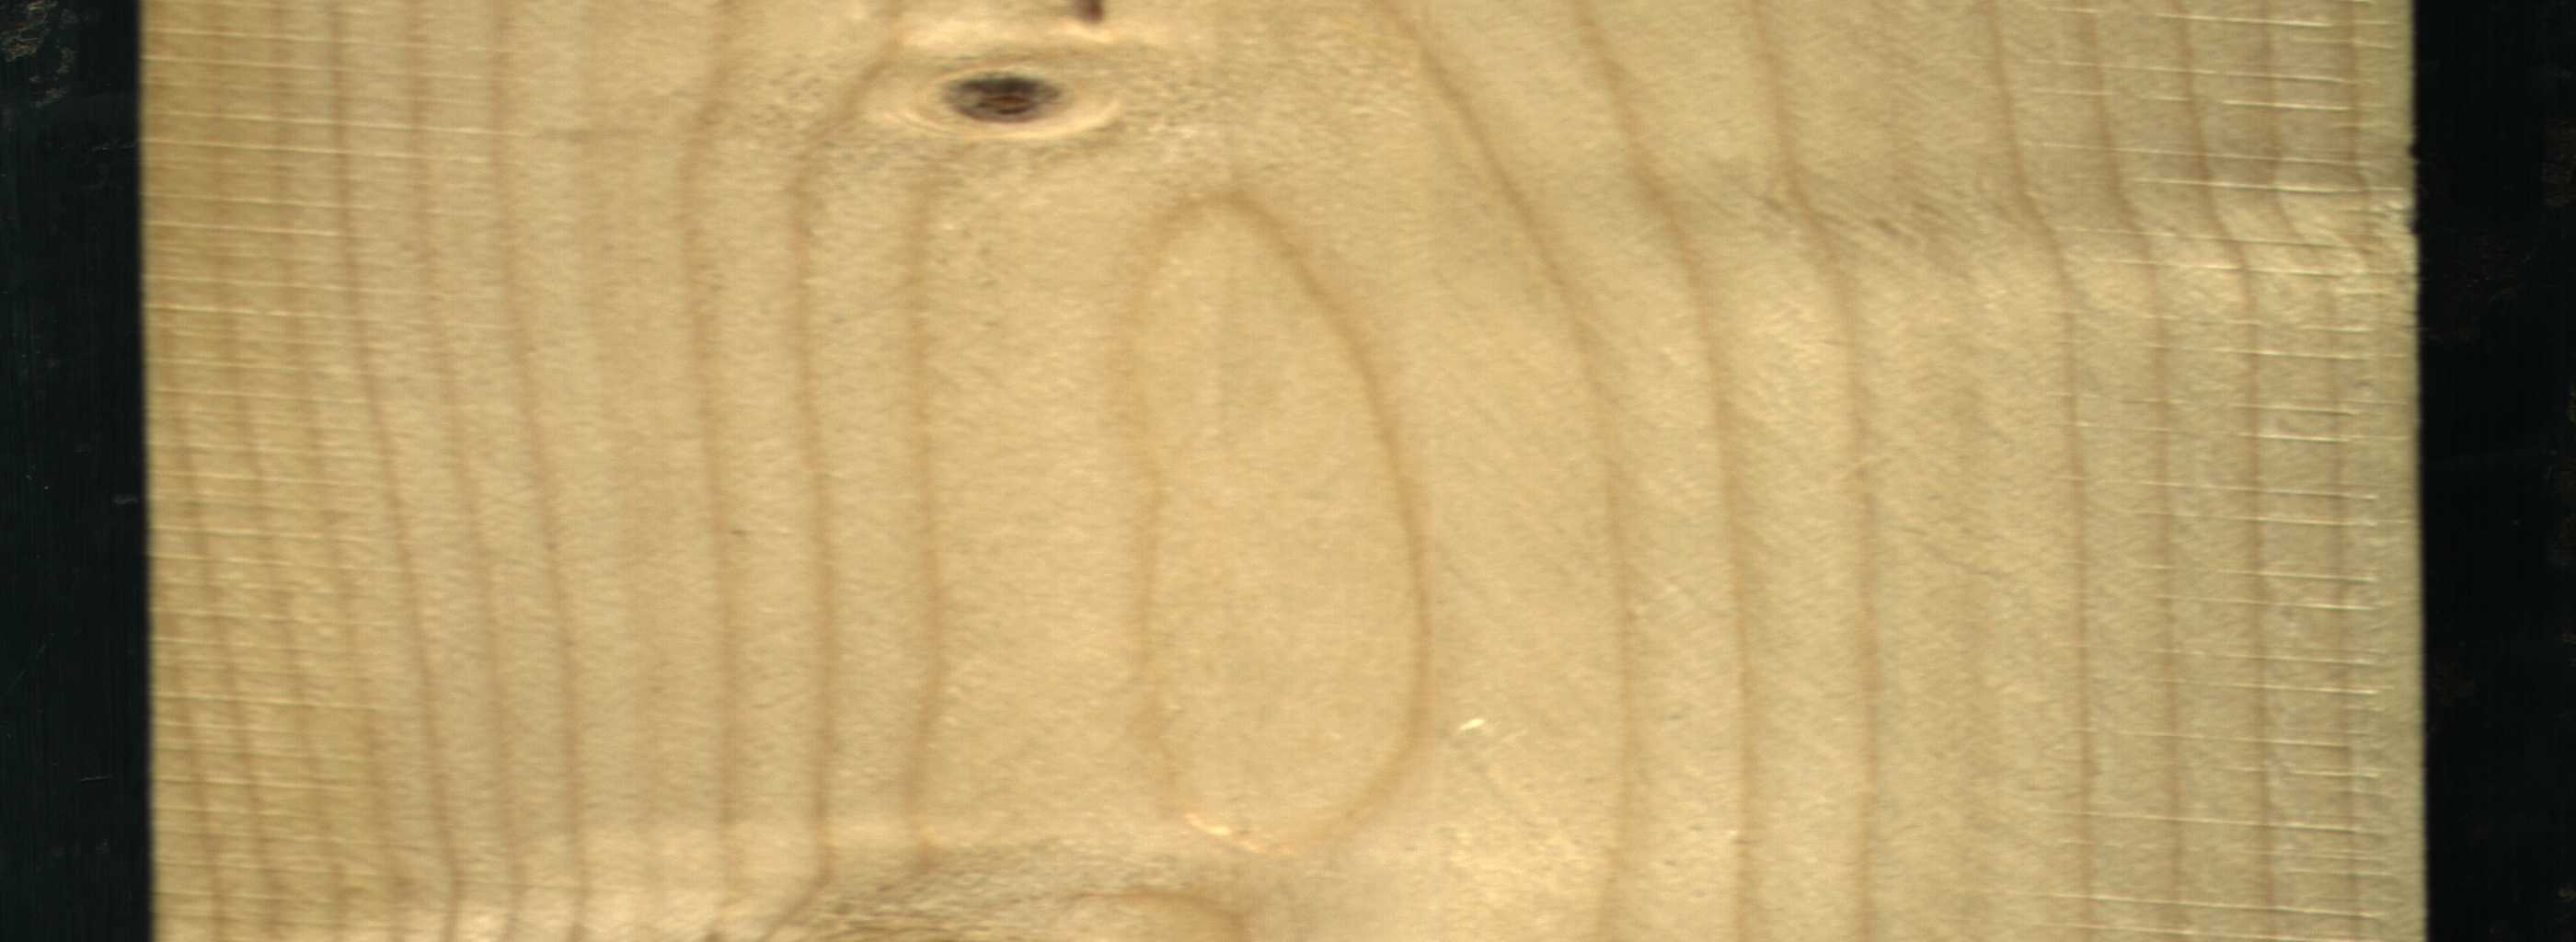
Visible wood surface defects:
Live_Knot